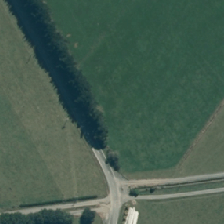
Land cover: harvested_forest